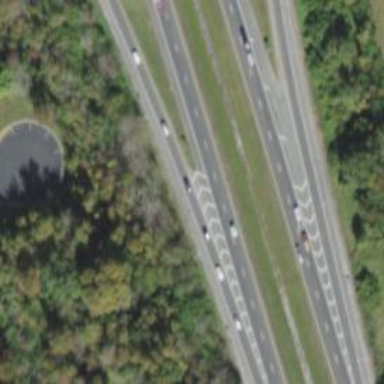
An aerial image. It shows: Split diamond junction on motorway link.